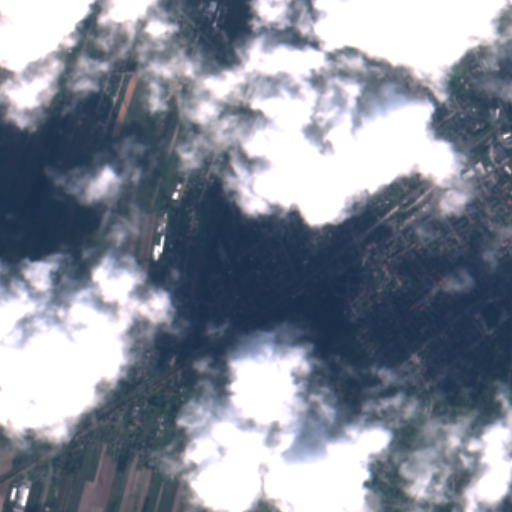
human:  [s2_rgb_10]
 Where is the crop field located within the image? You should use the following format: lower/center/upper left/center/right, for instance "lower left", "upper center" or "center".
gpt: The crop field is located in the upper of the image.
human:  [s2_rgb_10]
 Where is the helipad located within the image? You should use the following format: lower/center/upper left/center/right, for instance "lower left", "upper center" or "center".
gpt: The helipad is located in the lower right of the image.
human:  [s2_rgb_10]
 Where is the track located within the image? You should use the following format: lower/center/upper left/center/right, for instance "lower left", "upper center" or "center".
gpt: The track is located in the center right of the image.
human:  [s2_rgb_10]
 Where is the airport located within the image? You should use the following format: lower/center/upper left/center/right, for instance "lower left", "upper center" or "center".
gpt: There is no airport in the image.